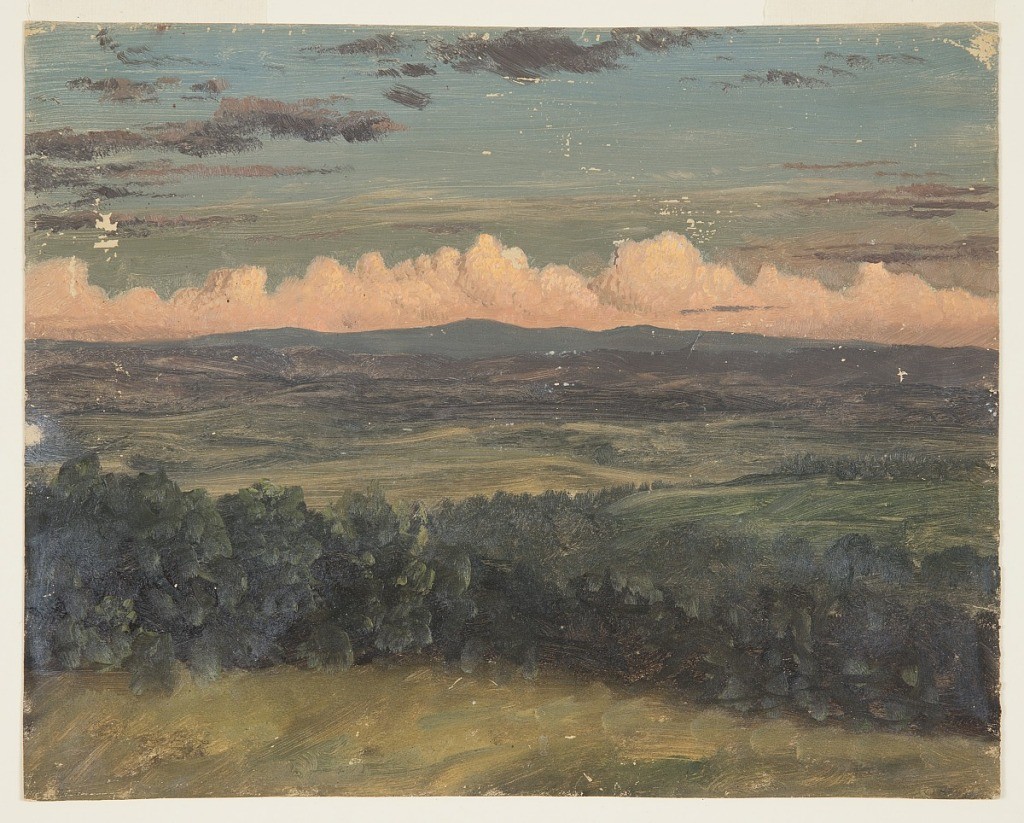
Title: View from Olana, Hudson, New York
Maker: Frederic Edwin Church, American, 1826–1900
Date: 1870–80
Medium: Oil and graphite on off-white paperboard
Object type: drawing
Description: Landscape sketch showing a view from the artist's New York estate known as Olana, possibly looking east toward the Taconic Mountains. In the foreground, a green pasture or field descends to a dense and dark line of trees. The middle distance consists of a rolling, green, and pastoral landscape that extends into the background, where the dark silhouette of a low mountain range stretches across the horizon. A long bank of billowing cumulus clouds rises behind the range, and are tinged in reddish orange light. Sporadic wispy clouds hang in an otherwise dark blue sky above.